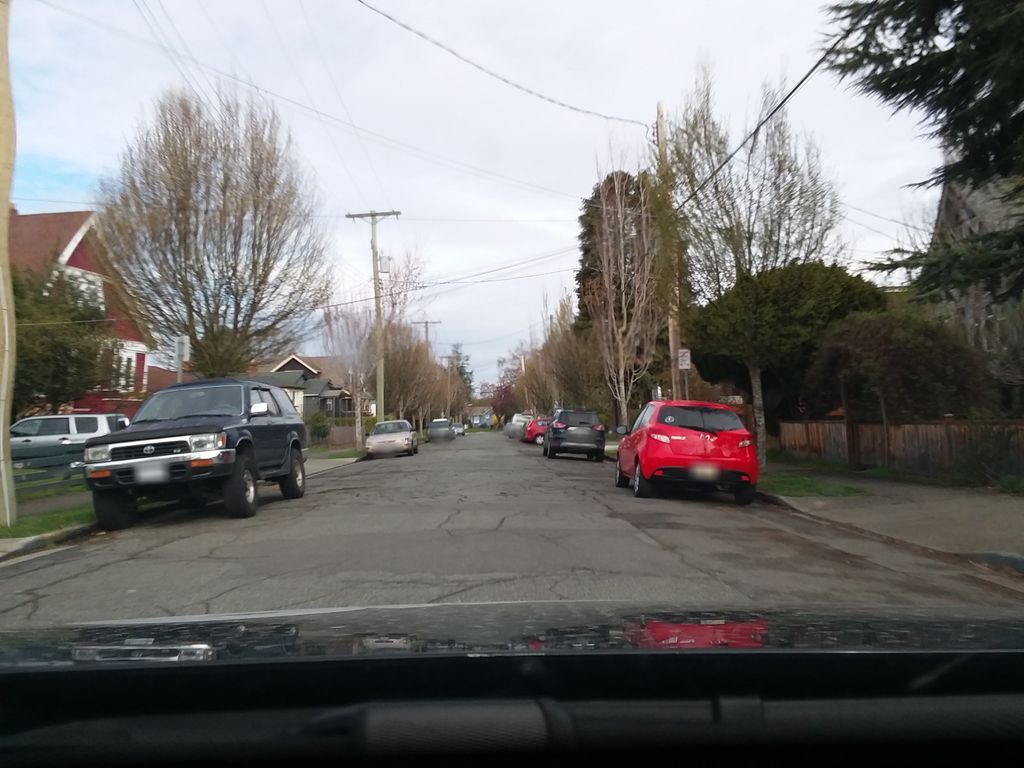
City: victoria